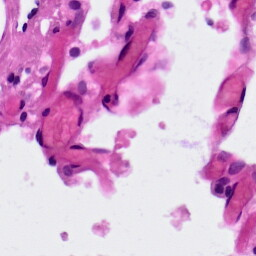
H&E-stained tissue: Lung